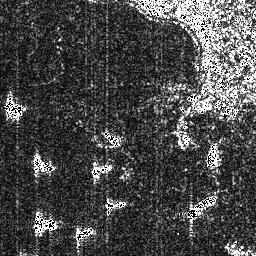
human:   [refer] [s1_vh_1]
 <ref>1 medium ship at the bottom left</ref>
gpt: <box>[[11, 82, 22, 91, 0]]</box>

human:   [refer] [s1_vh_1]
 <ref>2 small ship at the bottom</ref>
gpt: <box>[[28, 87, 36, 95, 0]], [[40, 77, 49, 82, 0]]</box>

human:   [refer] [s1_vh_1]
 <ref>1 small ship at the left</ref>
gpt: <box>[[11, 59, 20, 67, 0]]</box>